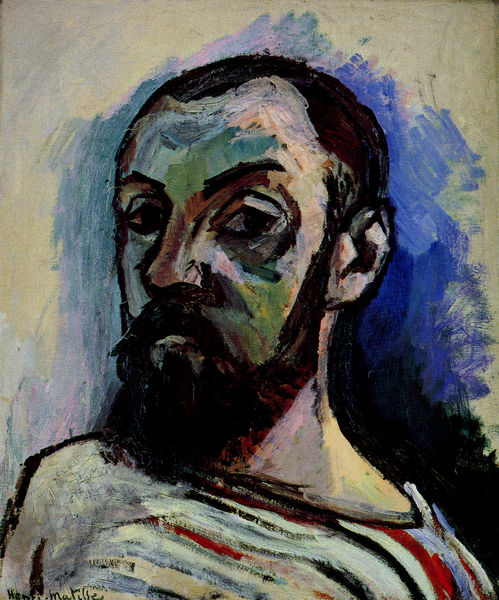
Titel: Autoportrait
Künstler: Henri Matisse
Standort: København
Institution: Statens Museum for Kunst
Schlagwörter: blau, dunkel, gemälde, mann, schatten, weiß, gelb, grün, impressionismus, frankreich, haar, hintergrund, licht, mund, nase, ohr, schwarz, stirn, blick, rot, expressionismus, malerei, bart, hemd, augen, falten, vollbart, bildnis, hals, portrait, porträt, signatur, pastos, auge, haare, lippen, wangen, moderne, backen, farben, modern, monochrom, seemann, gestreift, maler, streifen, schnauzer, selbstporträt, gauguin, kontur, konturen, selbstbildnis, ohrmuschel, selbstportrait, halbprofil, malerisch, plastizität, pullover, matisse, impressionist, henri matisse, malerselbstbildnis, selbsr, streifenpulli, tselbstporträt